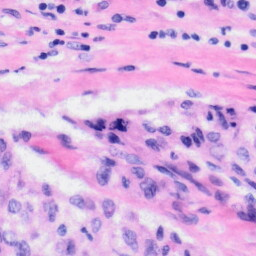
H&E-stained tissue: Liver